Question: Count the number of objects in the diagram.
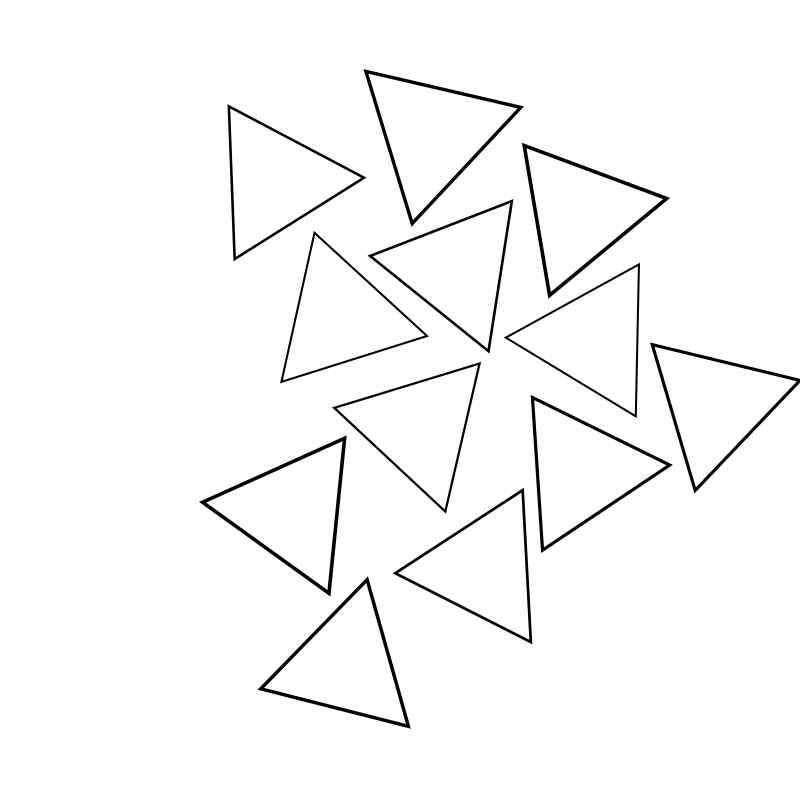
Answer: 12